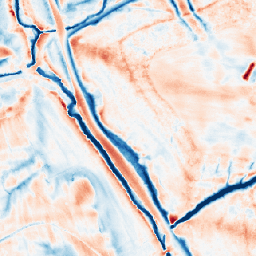
Category: edge_preserving
Decomposition family: guided
Decomposition parameters: radius: 8
eps: 0.001
Upsampling method: area
Upsampling parameters: scale: 4
Upsampling scale: 4